Field crop: maize
Growth stage: 2
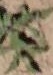
Species: atriplex